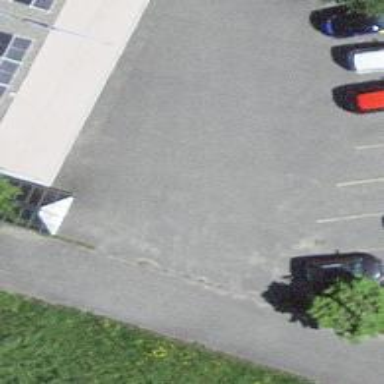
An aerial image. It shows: Road serving as parking aisle.